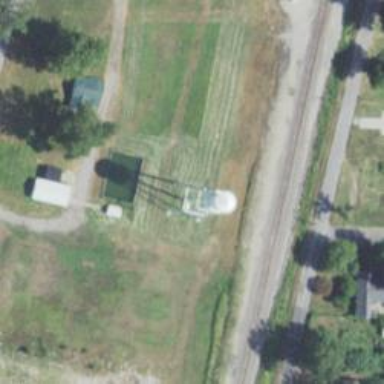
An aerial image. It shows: Water tower that is man-made.